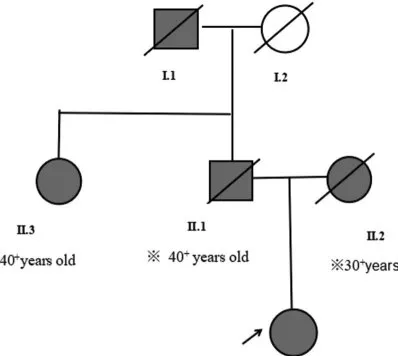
Genetic pedigree of the proband.
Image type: pathology (giemsa)